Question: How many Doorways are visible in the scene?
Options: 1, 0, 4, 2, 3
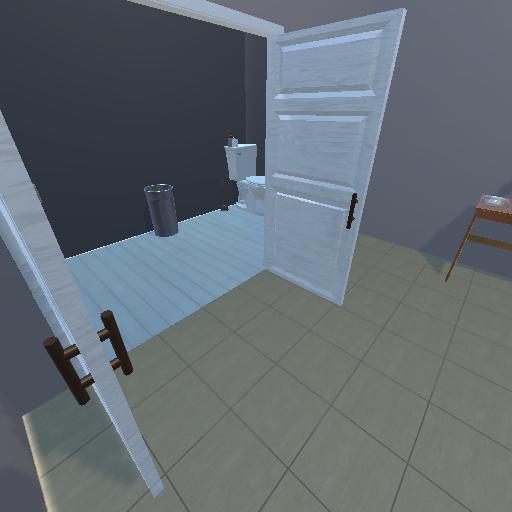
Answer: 1